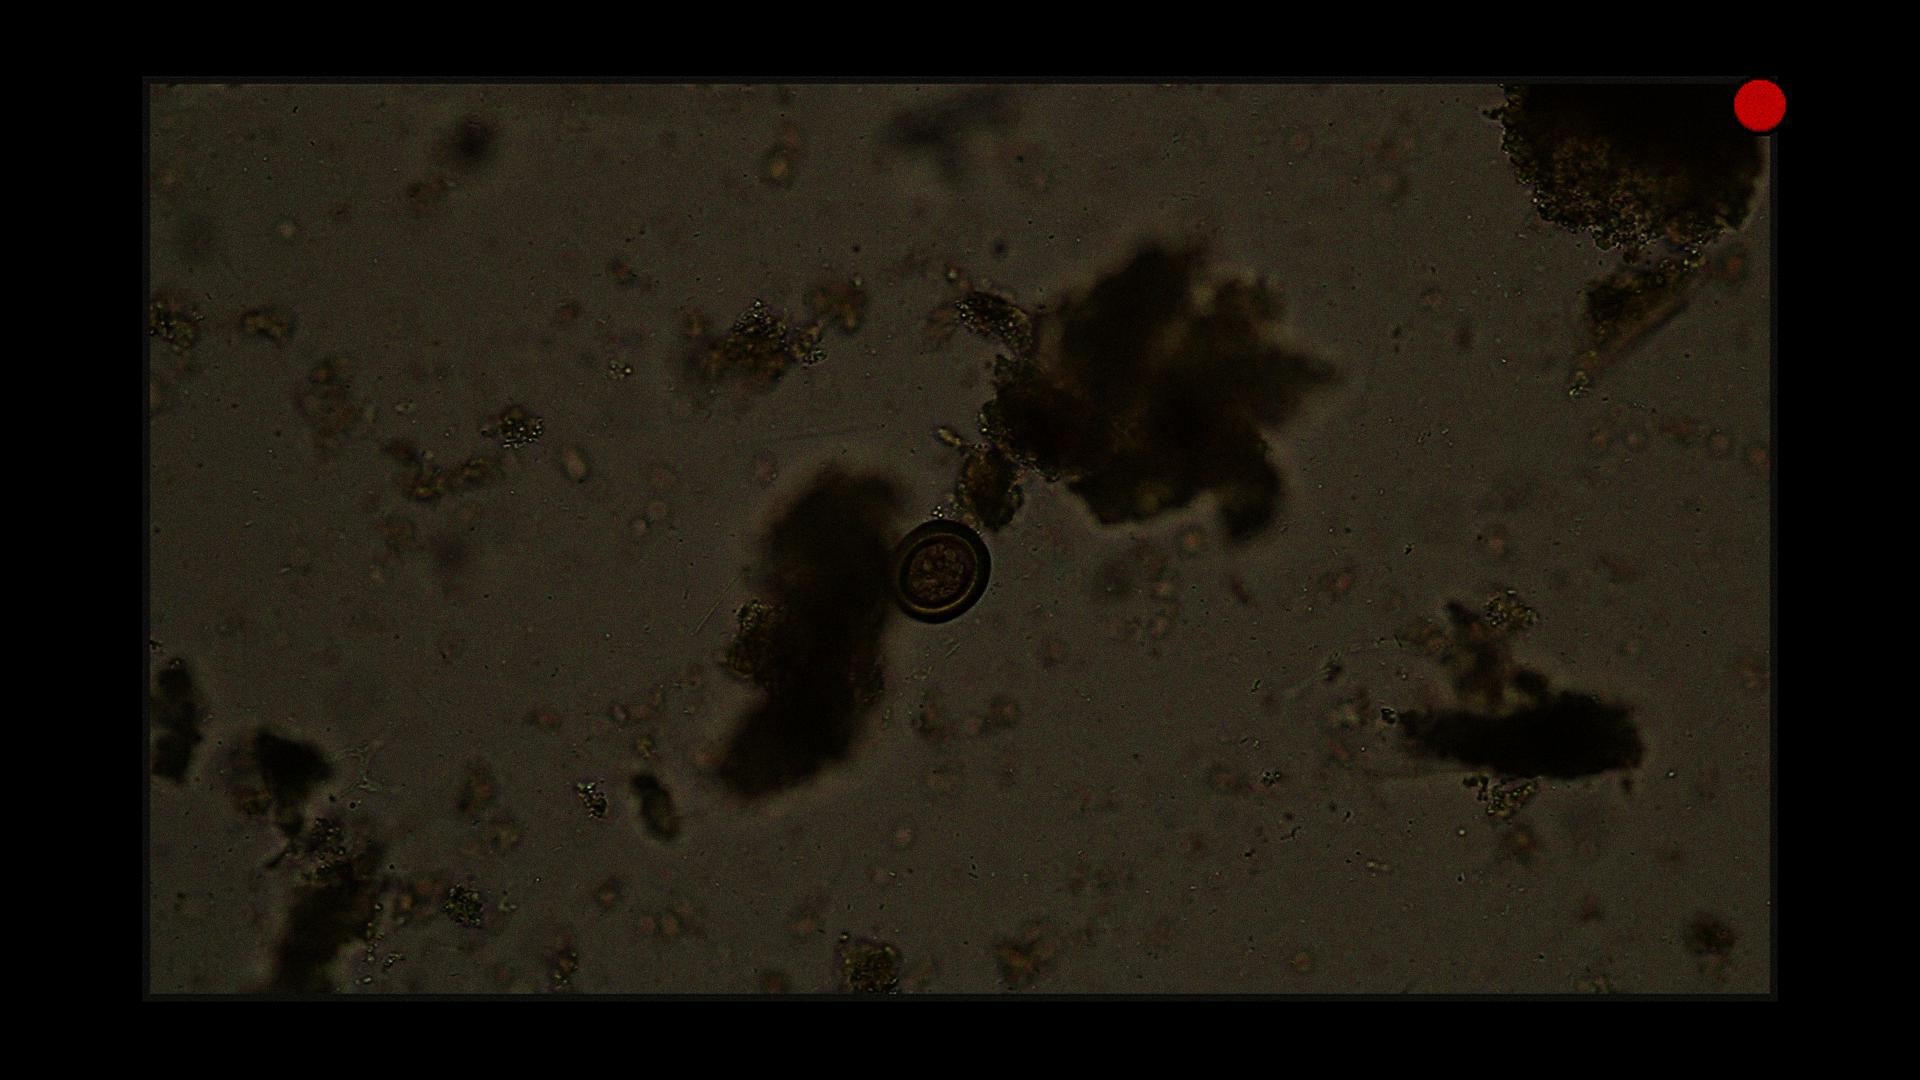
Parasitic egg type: Taenia spp. egg